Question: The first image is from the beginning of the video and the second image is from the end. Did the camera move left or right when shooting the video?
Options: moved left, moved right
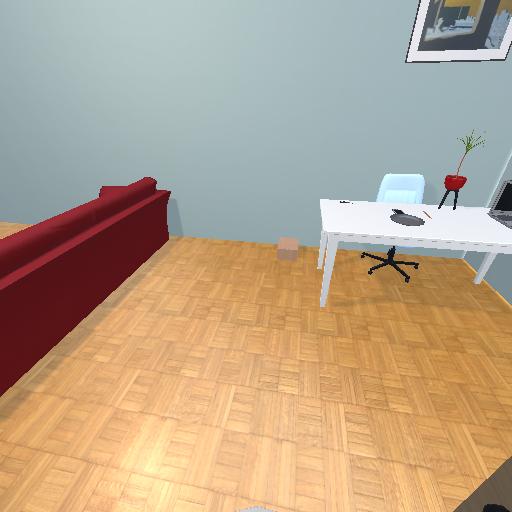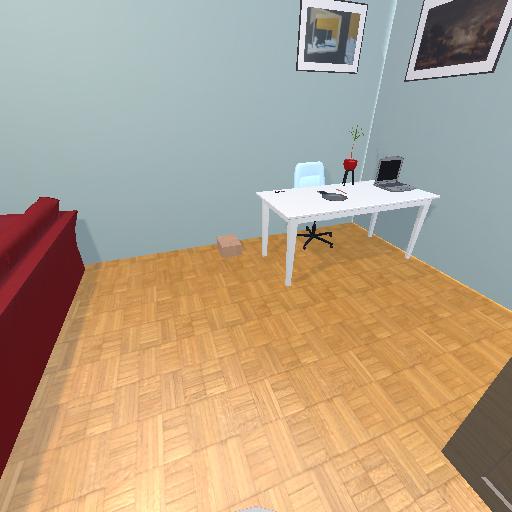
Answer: moved left